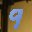
Label: 9